Aerial crown-view tile of a tropical tree (Barro Colorado Island, Panama), acquired 20240918:
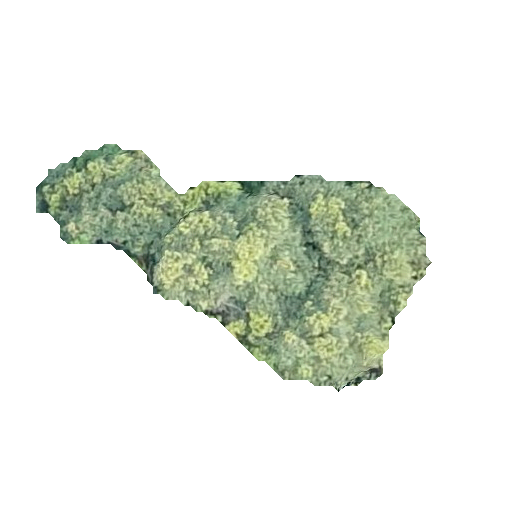
Species: Luehea seemannii
GBIF accepted scientific name: Luehea seemannii
Crown area: 82.723 m²